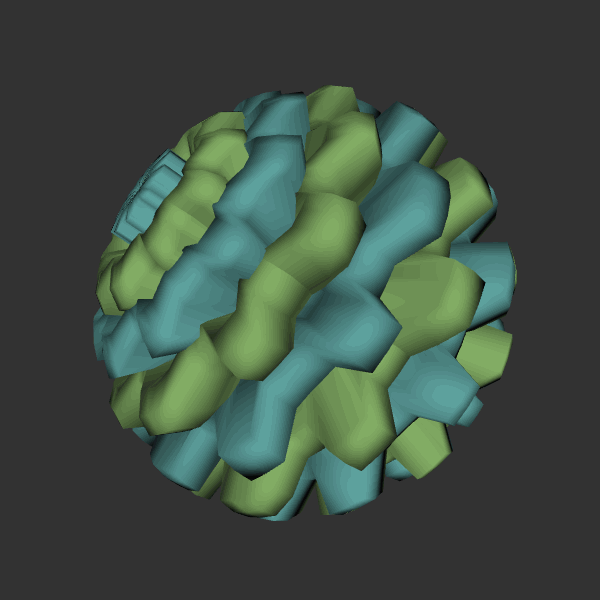
Background: dark